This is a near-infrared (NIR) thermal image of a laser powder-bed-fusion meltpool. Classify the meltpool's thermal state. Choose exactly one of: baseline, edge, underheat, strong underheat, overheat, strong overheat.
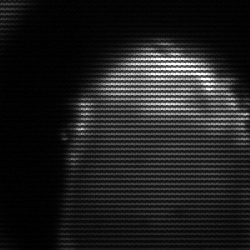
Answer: edge